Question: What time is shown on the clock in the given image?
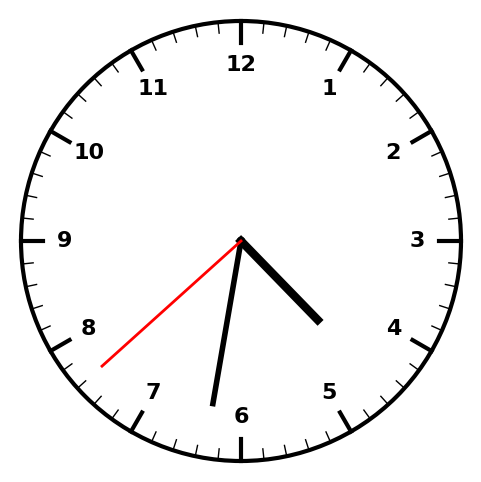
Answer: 04:31:38